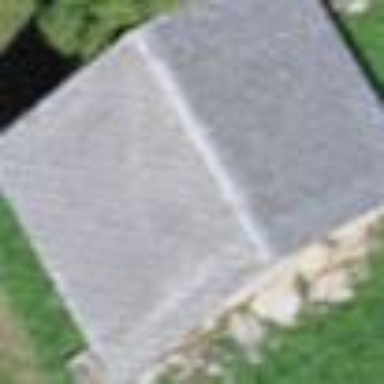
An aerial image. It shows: Barn.